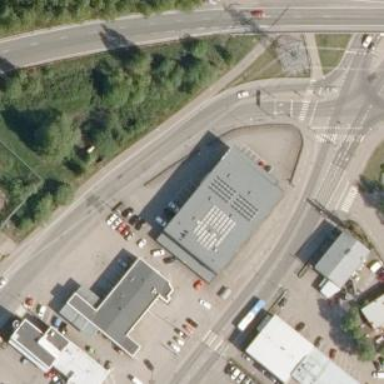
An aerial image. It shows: Building that houses car shop.